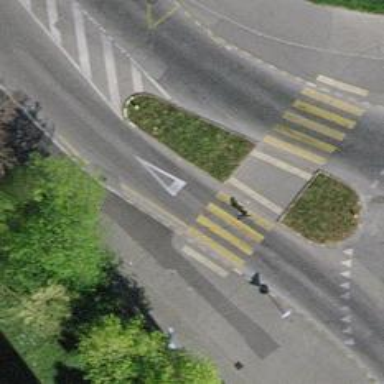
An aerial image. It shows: Uncontrolled zebra crossing on the road.